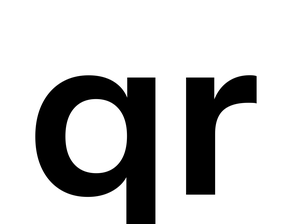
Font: InstrumentSans_SemiBold